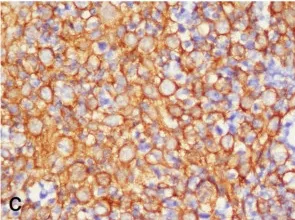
Postoperative photomicrographs of lesion in thymoma component. In these areas, the neoplastic cells were diffusely positive for CK19 . Immunohistochemical staining with original magnification of 400 x).
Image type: pathology (immunostaining)